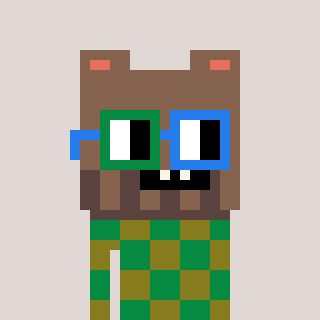
a pixel art character with square green and blue glasses, a bear-shaped head and a gunk-colored body on a warm background